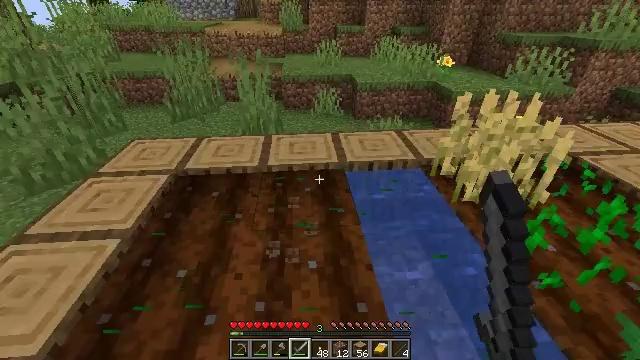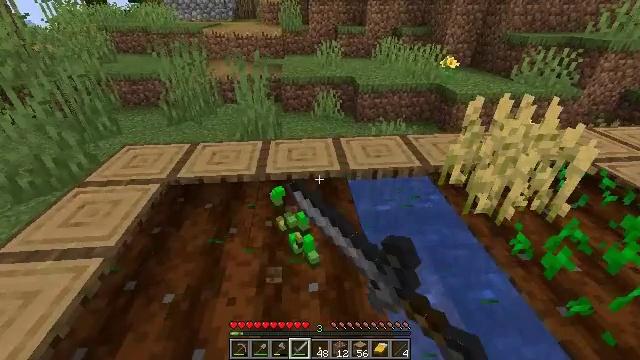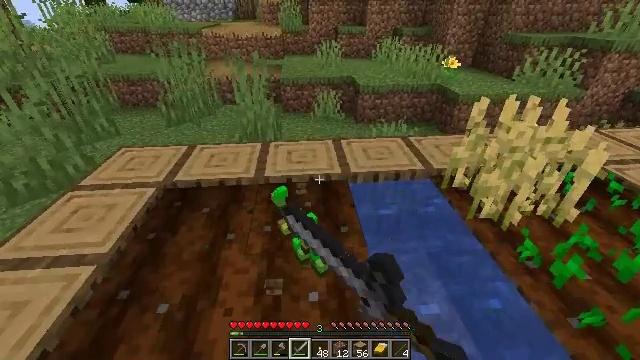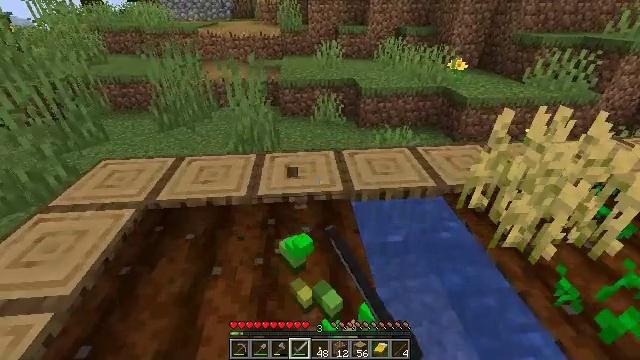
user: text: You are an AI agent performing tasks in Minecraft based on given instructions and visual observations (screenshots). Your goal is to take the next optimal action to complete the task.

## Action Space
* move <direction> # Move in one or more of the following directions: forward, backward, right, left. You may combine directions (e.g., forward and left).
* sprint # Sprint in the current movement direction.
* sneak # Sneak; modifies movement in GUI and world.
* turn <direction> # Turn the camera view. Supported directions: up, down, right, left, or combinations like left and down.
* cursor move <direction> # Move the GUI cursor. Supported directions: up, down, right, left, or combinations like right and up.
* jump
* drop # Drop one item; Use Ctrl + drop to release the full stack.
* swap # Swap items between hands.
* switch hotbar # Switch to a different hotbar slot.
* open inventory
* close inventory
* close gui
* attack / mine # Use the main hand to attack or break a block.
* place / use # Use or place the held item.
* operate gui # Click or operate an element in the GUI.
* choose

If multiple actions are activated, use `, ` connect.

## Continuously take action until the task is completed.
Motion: motion action
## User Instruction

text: Break the potato plant to gather potatoes.
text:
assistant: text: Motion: move forward, attack / mine
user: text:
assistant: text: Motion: move forward, attack / mine
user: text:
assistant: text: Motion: move forward, attack / mine
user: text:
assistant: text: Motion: no_op